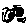
Label: hexagon